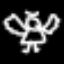
Label: angel